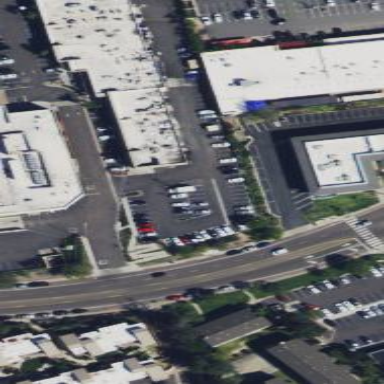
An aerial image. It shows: Commercial building.